Question: Seriously, nobody knows how to achieve this?. Is this even possible?. Maybe a yes or no answer could help me out!
I have a form that looks like this:

The rectangles with a B on it, means that are buttons. The other fields are Edit Texts and Text Views.
I want to be able to press the Tabulator keyboard and focus in this direction:
- - - - - - - - - - - - -
This is my Layout:
'''
<LinearLayout xmlns:android="http://schemas.android.com/apk/res/android"
xmlns:tools="http://schemas.android.com/tools"
style="@style/ContenedorPrincipal"
tools:context=".ClientsActivity" >
<TextView
android:id="@+id/textViewTask"
style="@style/FTitle"
android:text="@string/new_task" />
<!--____________________ Section: form, field: name task______________________________-->
<LinearLayout
android:layout_width="match_parent"
android:layout_height="wrap_content"
android:padding="3dp"
android:orientation="horizontal">
<TextView
android:id="@+id/textViewTaskName"
style="@style/FForm"
android:text="@string/name" />
<EditText
android:id="@+id/editTextTaskName"
android:layout_width="0dip"
android:layout_height="wrap_content"
android:layout_weight="1"
android:inputType="textCapSentences" >
</EditText>
</LinearLayout>
<!--______________________________ Section: form, fields: company,employee____________________-->
<TableLayout
android:layout_width="match_parent"
android:layout_height="wrap_content"
android:layout_gravity="center"
android:padding="3dip"
android:stretchColumns="1,4" >
<TableRow
android:layout_width="match_parent"
android:layout_height="wrap_content" >
<TextView
android:id="@+id/textViewCompany"
style="@style/FForm"
android:text="@string/company" />
<AutoCompleteTextView
android:id="@+id/autocompleteCompany" />
<ImageButton
android:id="@+id/imageButtonWatchCompany"
android:layout_width="wrap_content"
android:layout_height="wrap_content"
android:src="@android:drawable/ic_menu_view"
android:contentDescription="@string/see_company"/>
<TextView
android:id="@+id/textViewEmployee"
style="@style/FForm"
android:text="@string/employee" />
<AutoCompleteTextView
android:id="@+id/autocompleteEmployee" />
<ImageButton
android:id="@+id/imageButtonWatchEmployee"
android:layout_width="wrap_content"
android:layout_height="wrap_content"
android:src="@android:drawable/ic_menu_view"
android:contentDescription="@string/see_employee"/>
</TableRow>
<!--____________________ Section: form, fields: date, time______________________________-->
<TableRow
android:layout_width="match_parent"
android:layout_height="wrap_content" >
<TextView
android:id="@+id/textViewDate"
style="@style/FForm"
android:text="@string/date" />
<Button
android:id="@+id/buttonDate" >
</Button>
<TextView />
<TextView
android:id="@+id/textViewTime"
style="@style/FForm"
android:text="@string/time" />
<Button
android:id="@+id/buttonTime">
</Button>
</TableRow>
</TableLayout>
<!--____________________ Section: form, field description ______________________________-->
<LinearLayout
android:layout_width="match_parent"
android:layout_height="wrap_content"
android:orientation="horizontal">
<TextView
android:id="@+id/textViewDescription"
style="@style/FForm"
android:text="@string/description" />
<EditText
android:id="@+id/editTextDescription"
android:layout_width="0dp"
android:layout_height="wrap_content"
android:layout_weight="1"
android:lines="5"
android:gravity="top|left"
android:scrollbars="vertical"
android:inputType="textMultiLine|textCapSentences"/>
</LinearLayout>
<CheckBox
android:id="@+id/checkBoxDone"
android:layout_width="match_parent"
android:layout_height="wrap_content"
android:text="@string/mark_as_done"/>
<!--____________________ Section: buttons: save and clean______________________________-->
<TableLayout
android:layout_width="match_parent"
android:layout_height="wrap_content"
android:layout_gravity="center"
android:padding="3dip"
android:stretchColumns="0,1">
<TableRow
android:layout_width="match_parent"
android:layout_height="wrap_content"
tools:ignore="UselessParent" >
<Button
android:id="@+id/buttonSave"
android:layout_width="wrap_content"
android:layout_height="wrap_content"
android:text="@string/save" />
<Button
android:id="@+id/buttonClean"
android:layout_width="wrap_content"
android:layout_height="wrap_content"
android:text="@string/clean" />
</TableRow>
</TableLayout>
'''
Is there anyway to achive this?. Any help will be aprecciated.
In the layout make sure to use android:imeOptions="actionNext":
'''
<AutoCompleteTextView
android:id="@+id/autocompleteCompany"
android:imeOptions="actionNext" />
'''
And programmatically in the onCreateView method, call to a personal method:
'''
private void setUpFocus(View view){
etName.setNextFocusDownId(R.id.autocompleteCompany);
etCompany.setNextFocusDownId(R.id.imageButtonWatchCompany);
ImageButton button = (ImageButton) view.findViewById(R.id.imageButtonWatchCompany);
button.setFocusableInTouchMode(true);
}
'''
With this part of the code, using tab key, I can go from name, then company, then first button, then employee.
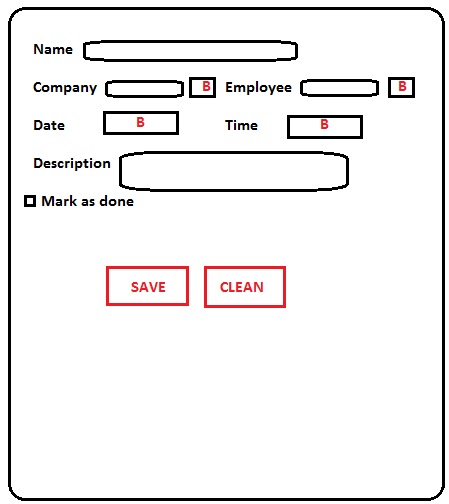
Answer: In your xml layout, you should be able to just set the 'android:imeOptions="actionNext"' tag for each of these elements. That should make the soft keyboard display a next button that will move the focus to the next box or button.
You'll probably want to set your save button to 'android:imeOptions="actionDone"' so that the user can complete the form by saving.
EDIT: This stackoverflow answer described how to set focus to a button and helped OP solve the problem: <URL>